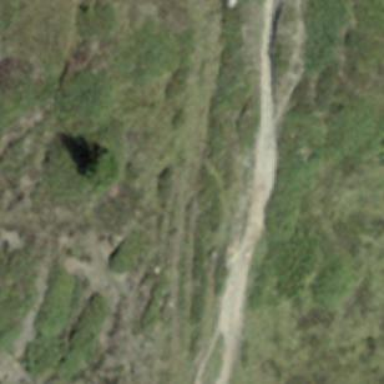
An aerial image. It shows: Hiking path groomed for classic style.